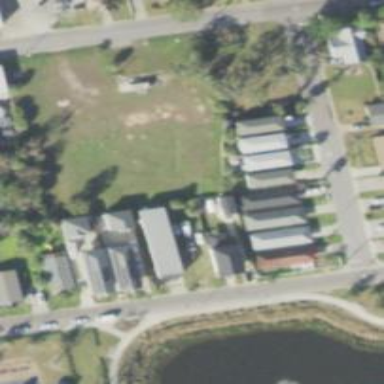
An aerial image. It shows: Single-family residential area.